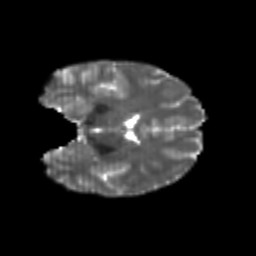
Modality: T2w
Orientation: coronal
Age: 20
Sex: female
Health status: healthy
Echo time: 0.074 s